Question: How can i make box with image-less notification bubble like this one for example

as you can see this is box and image in center of it and image can be changed to another image on hover it, Also there is notification bubble (image-less) that might shows number of whatever.
How can i write it in html/css. ~ Thanks
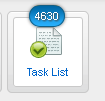
Answer: Try this:
'''
.outer{
width: 100px;
height: 100px;
border: 1px solid black;
background: url(http://us.123rf.com/400wm/400/400/prolific/prolific1206/prolific1206<PHONE>-pencil--edit--icon.jpg);
background-size: 100px 100px;
}
.num_notifs {
border-radius: 5px;
width: 50%;
margin-left: 25%;
margin-top: 2px;
background: #00b7ea; /* Old browsers */
background: -moz-linear-gradient(top, #00b7ea 0%, #0052bf 100%); /* FF3.6+ */
background: -webkit-gradient(linear, left top, left bottom, color-stop(0%,#00b7ea), color-stop(100%,#0052bf)); /* Chrome,Safari4+ */
background: -webkit-linear-gradient(top, #00b7ea 0%,#0052bf 100%); /* Chrome10+,Safari5.1+ */
background: -o-linear-gradient(top, #00b7ea 0%,#0052bf 100%); /* Opera 11.10+ */
background: -ms-linear-gradient(top, #00b7ea 0%,#0052bf 100%); /* IE10+ */
background: linear-gradient(to bottom, #00b7ea 0%,#0052bf 100%); /* W3C */
filter: progid:DXImageTransform.Microsoft.gradient( startColorstr='#00b7ea', endColorstr='#0052bf',GradientType=0 ); /* IE6-9 */
text-align: center;
}
'''
'''
<div class="outer">
<div class="num_notifs">
4329
</div>
</div>
'''
<URL>